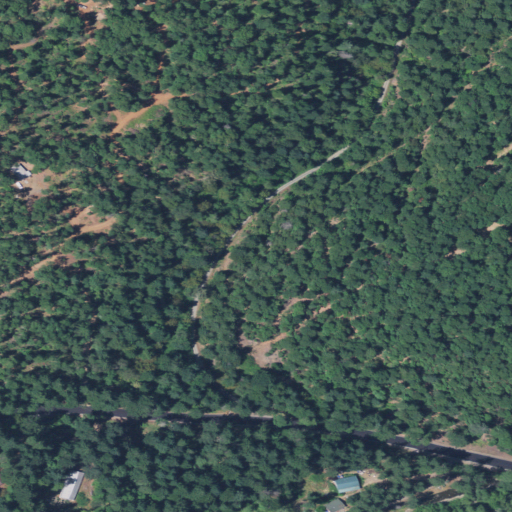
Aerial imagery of valley in Oregon named Brushy Gulch containing evergreen forest, open development, mixed forest, shrub, low intensity development, and woody wetlands